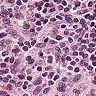
Metastatic tissue present: no